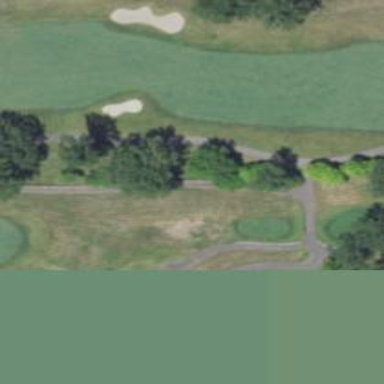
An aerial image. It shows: Path designated for golf carts.